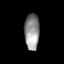
Tissue: lung
Cell type: Epithelial cells
Senescence score: 0.5613
Nuclear area (px): 523
Mean DAPI intensity: 145.75